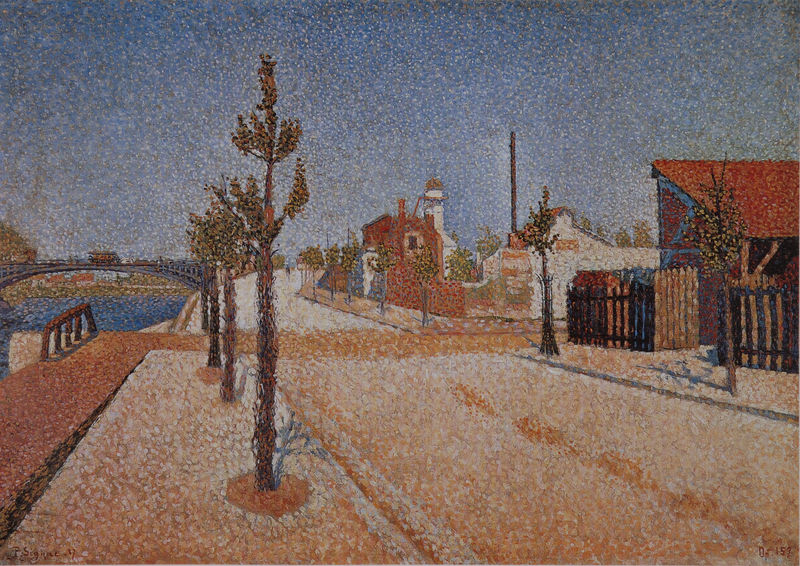
Titel: Quai de Clichy. Soleil. Opus 157, Kai von Clichy. Sonnenschein. opus 157
Künstler: Paul Signac
Standort: Baltimore (Maryland)
Institution: Baltimore Museum of Art
Schlagwörter: baum, blau, himmel, schatten, wasser, weiß, bäume, fluss, gelb, grün, impressionismus, kirchturm, landschaft, ocker, see, stadt, ufer, braun, bunt, frankreich, hell, licht, orange, strasse, dach, haus, rot, weg, zaun, jung, signatur, bach, häuser, brücke, hütte, kirche, schornstein, schuppen, turm, farbig, perspektive, süden, mast, pointilismus, modern, dorf, mauer, ziegel, allee, hof, zäune, schlot, vorort, promenade, impressionistisch, geländer, pfosten, ortschaft, punkte, eisen, bürgersteig, gehsteig, kirch, kreuzung, paul, gehweg, trottoir, tupfen, neu, fluchtpunkt, stall, staße, seurat, signac, pointillismus, pointillistisch, alleebäume, dorfstasse, fußerg, fußweg, korso, zeile, stahlbau, mittelstreifen, junge bäume, fehlfarben